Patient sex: M
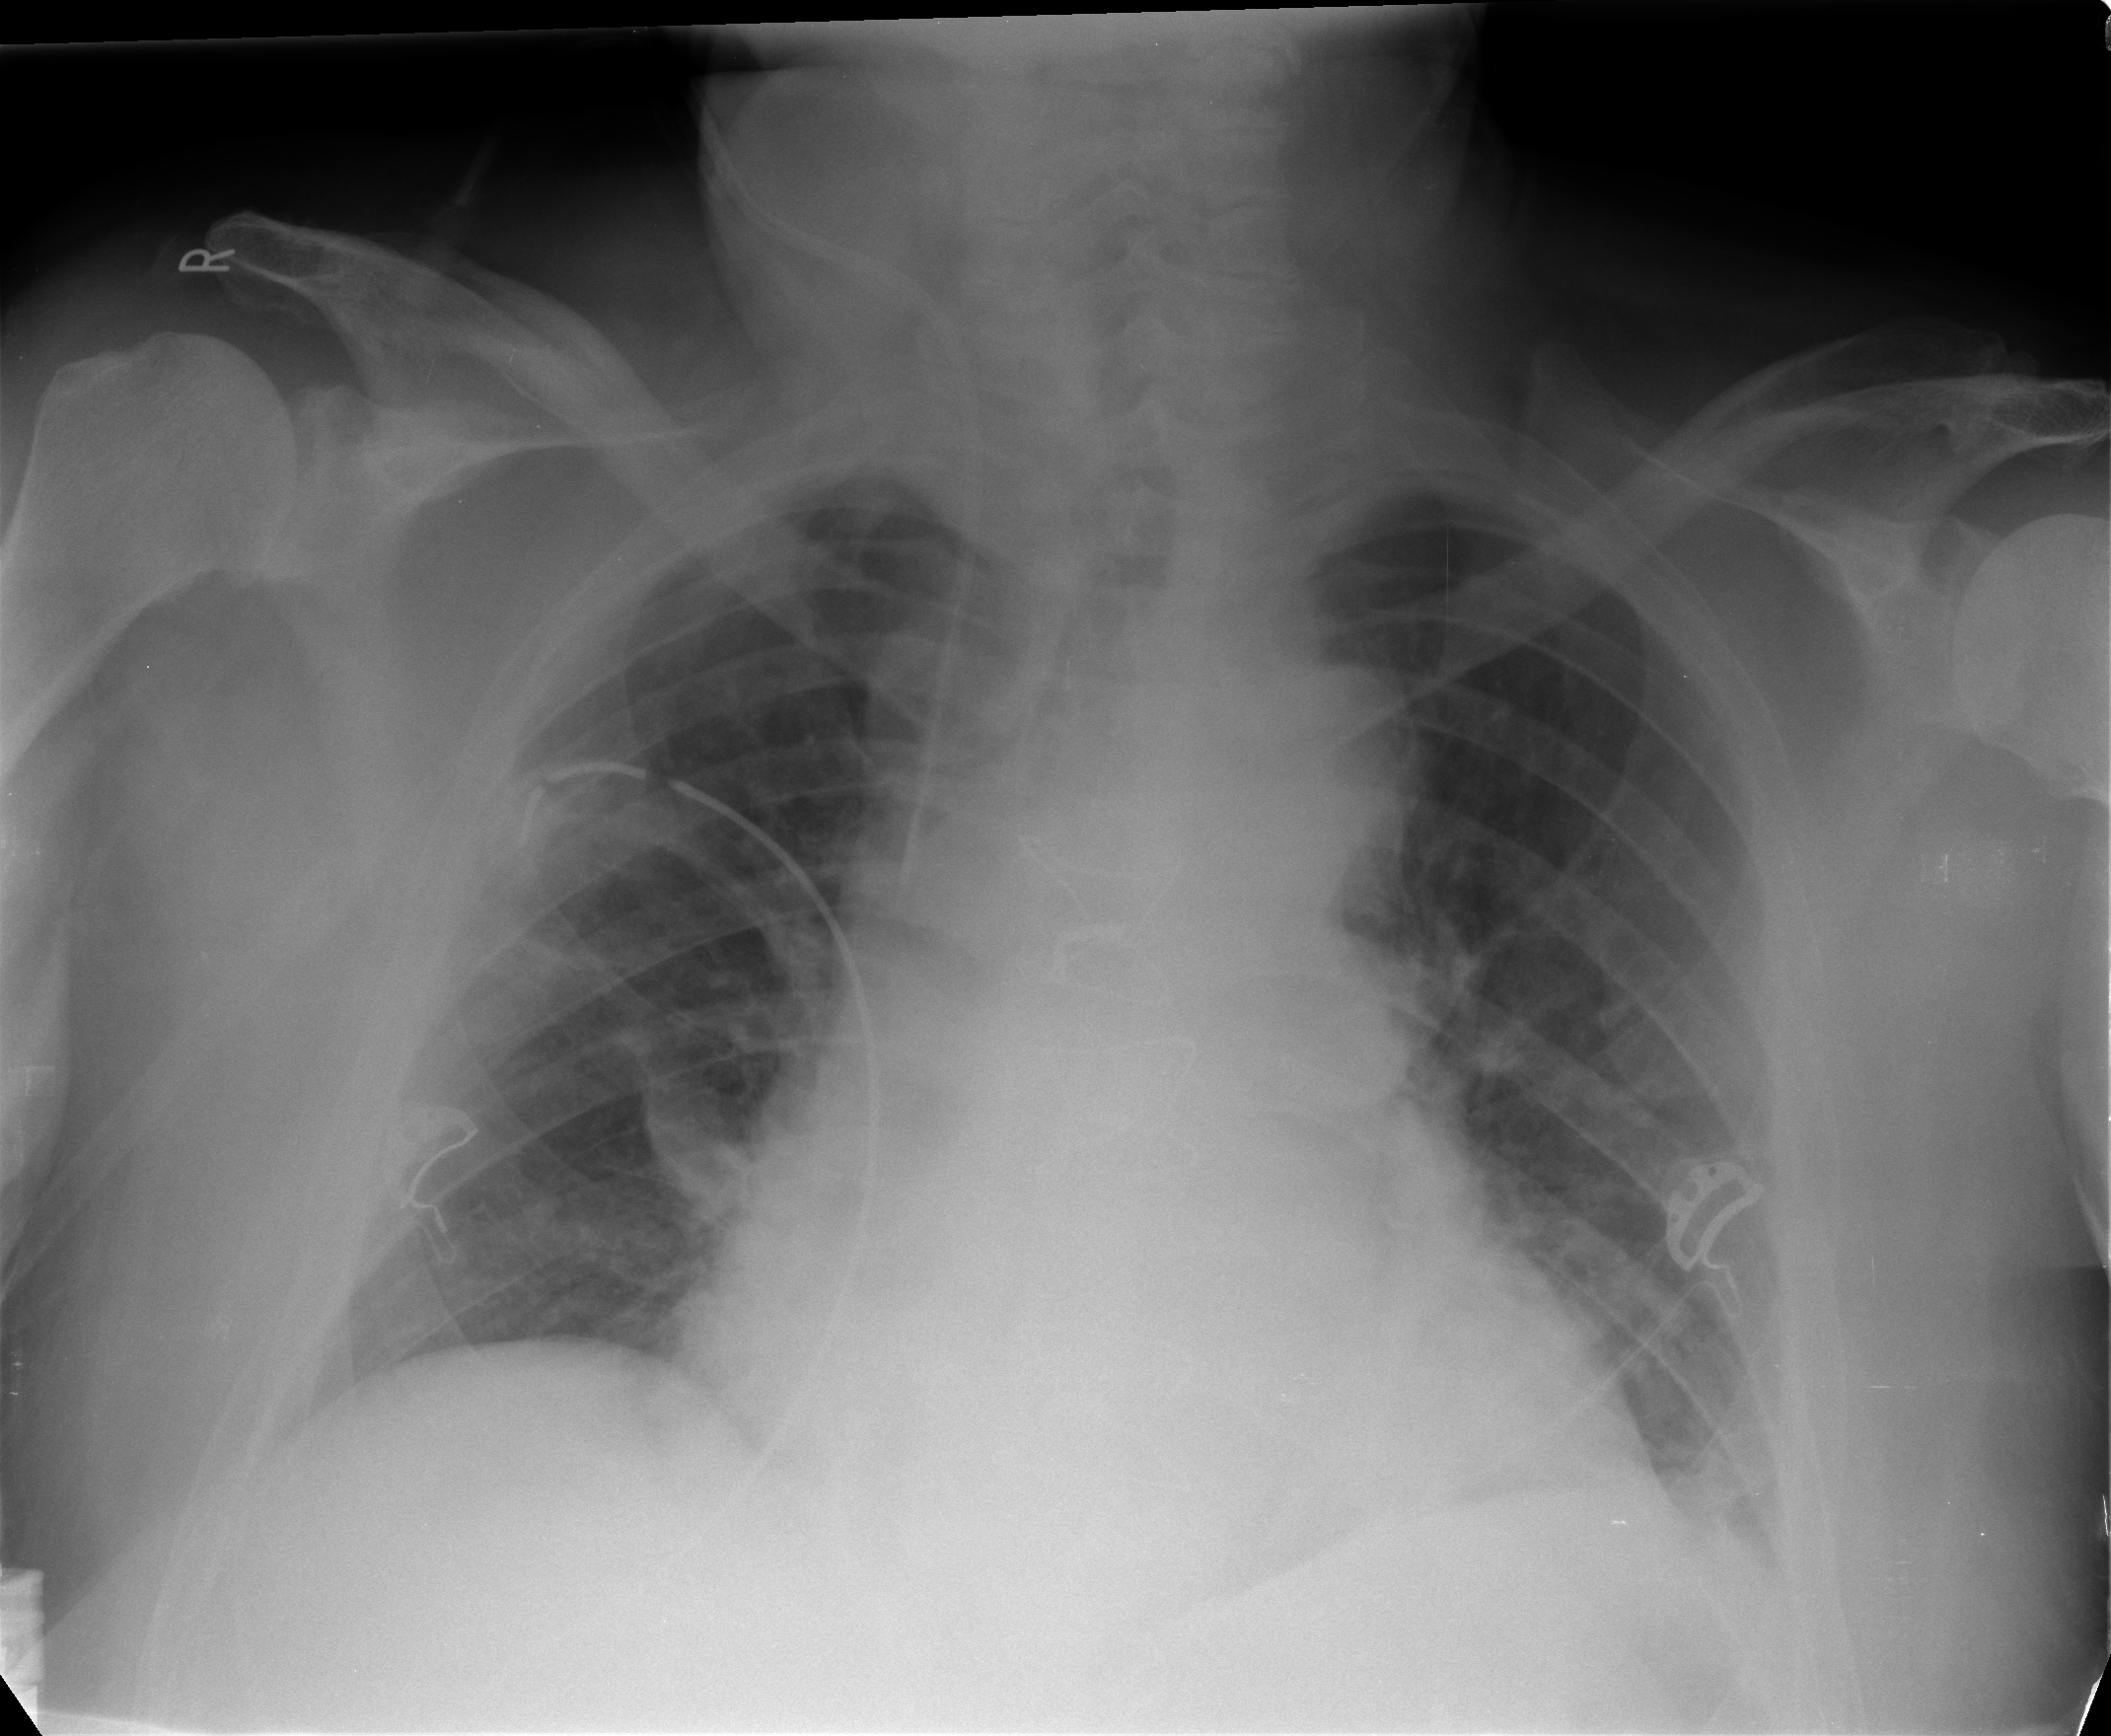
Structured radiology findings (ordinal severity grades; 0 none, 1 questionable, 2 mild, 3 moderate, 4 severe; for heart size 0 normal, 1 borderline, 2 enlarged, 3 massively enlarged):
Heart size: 2
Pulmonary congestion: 1
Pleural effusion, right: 1
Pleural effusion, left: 1
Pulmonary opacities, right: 0
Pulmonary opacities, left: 0
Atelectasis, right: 2
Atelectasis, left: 2